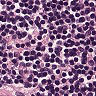
Metastatic tissue present: no